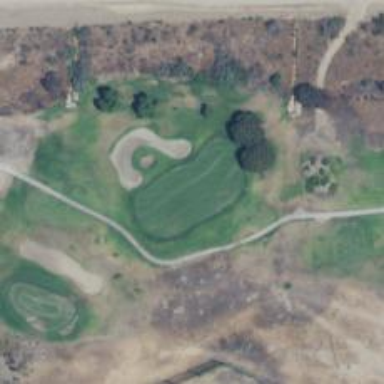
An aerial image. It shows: Golf hole.